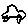
Label: car